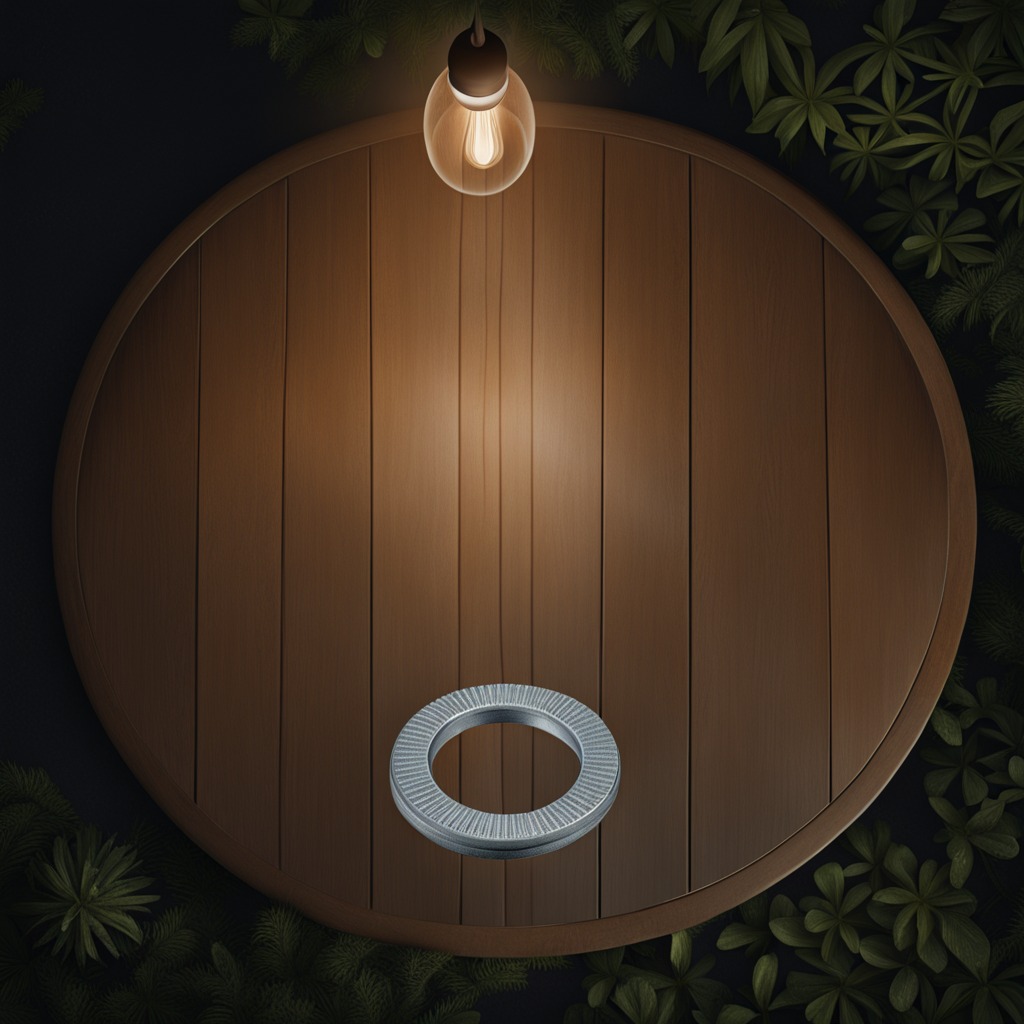
A flat metal washer is lying on a wooden table inside a jungle field workshop tent at night with soft shadows.